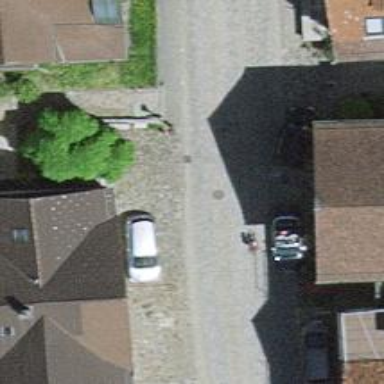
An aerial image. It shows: Cobblestone tertiary road.